Interaction volume radius: 5 \u00c5
Interaction volume height: 10 \u00c5
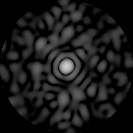
Disorder parameter: 0.8573